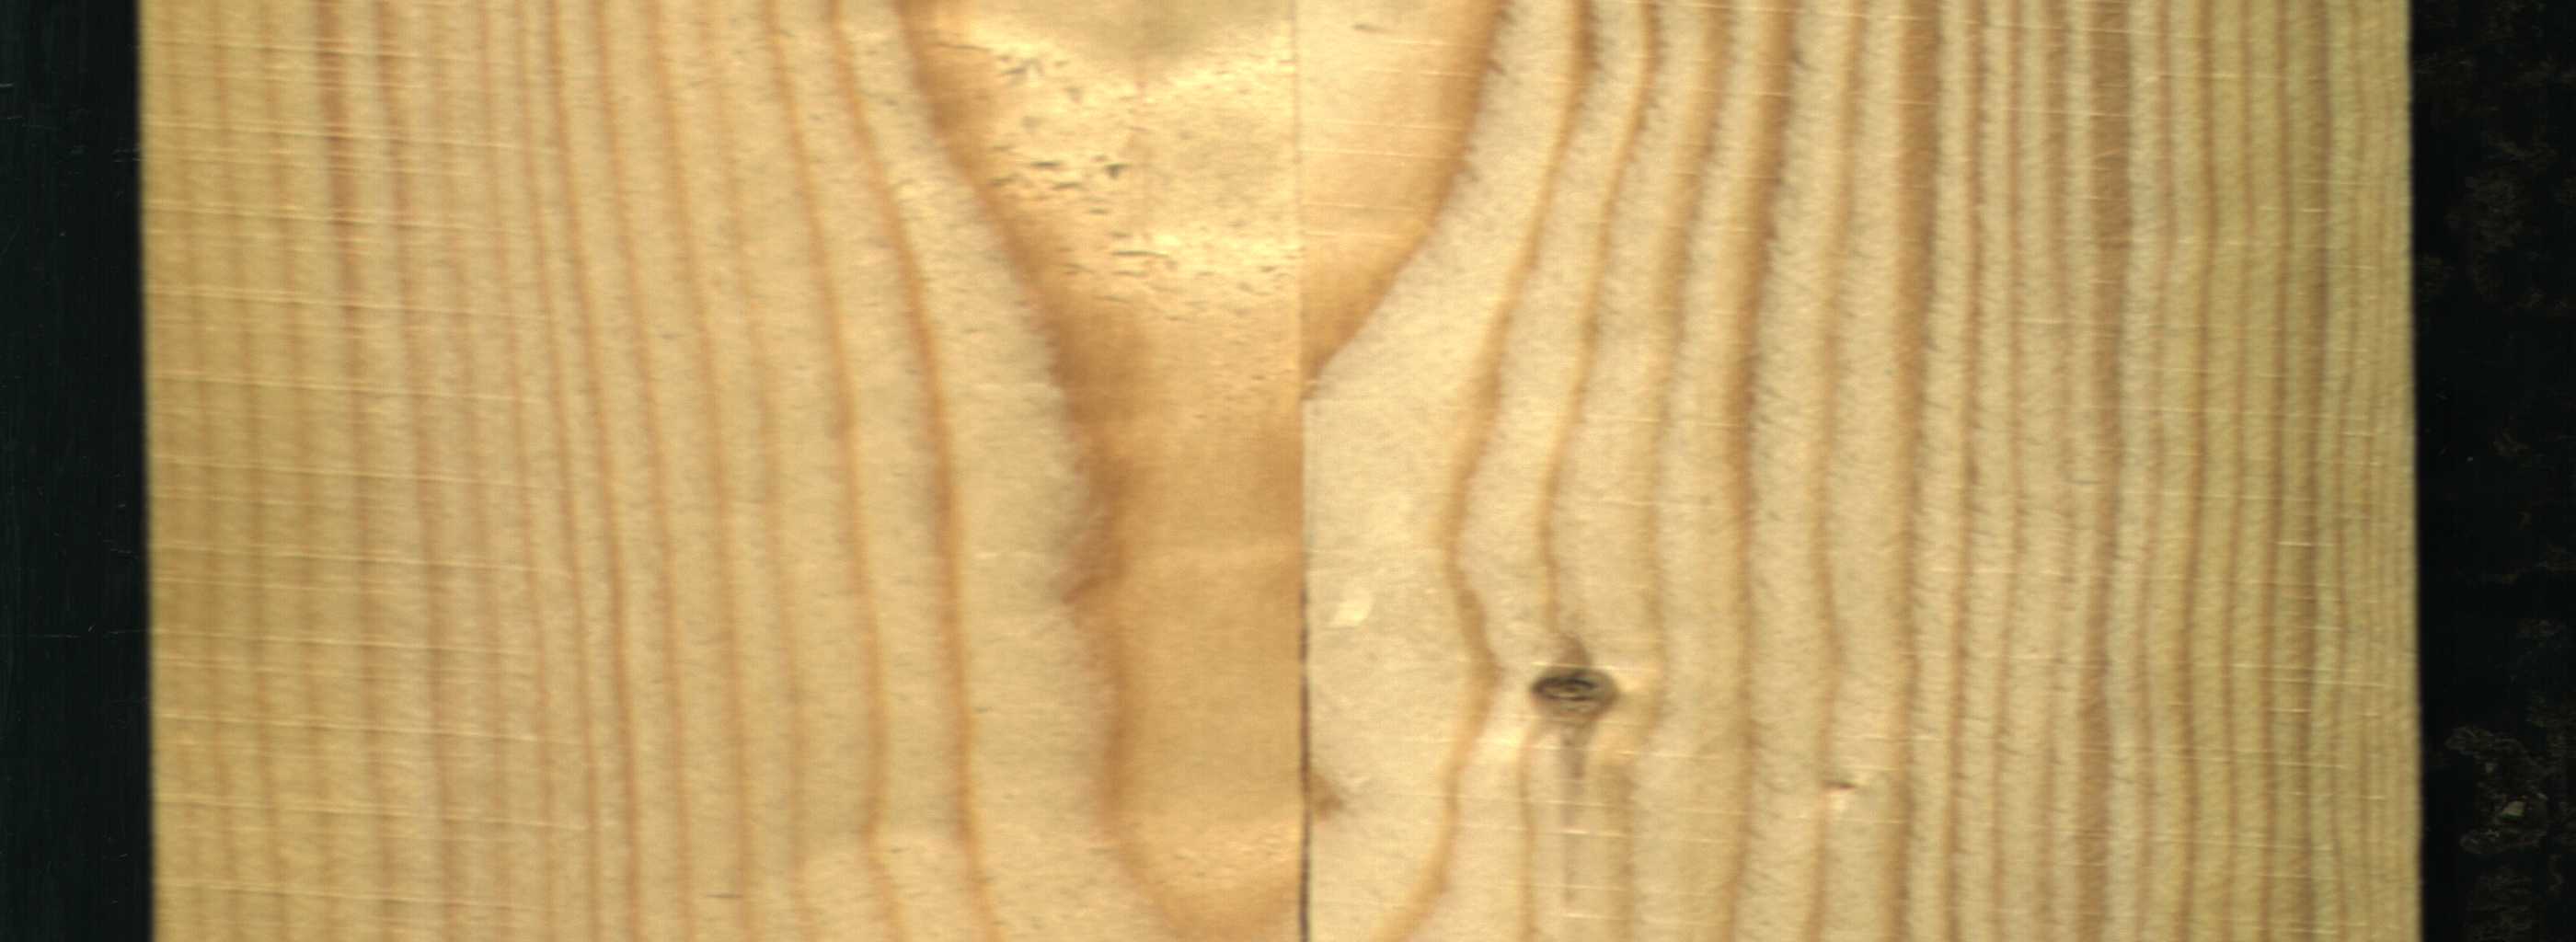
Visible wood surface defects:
Crack
Live_Knot